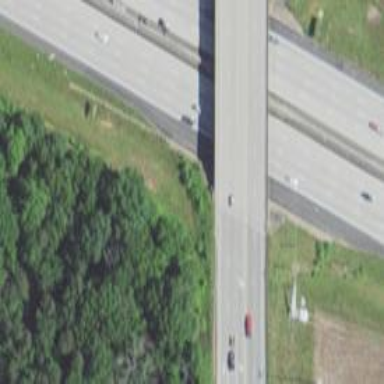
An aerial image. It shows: Secondary road with bridge.